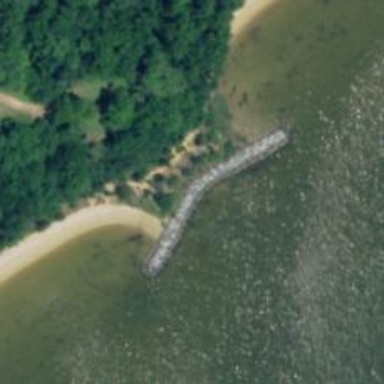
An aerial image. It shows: Breakwater structure.